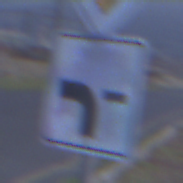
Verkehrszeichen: VerlaufVorfahrtsstrasse6
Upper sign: Vorfahrtsstrasse
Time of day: SunriseSunset
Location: Outdoor (Urban)
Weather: Overcast
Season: NotSpecified
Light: Natural